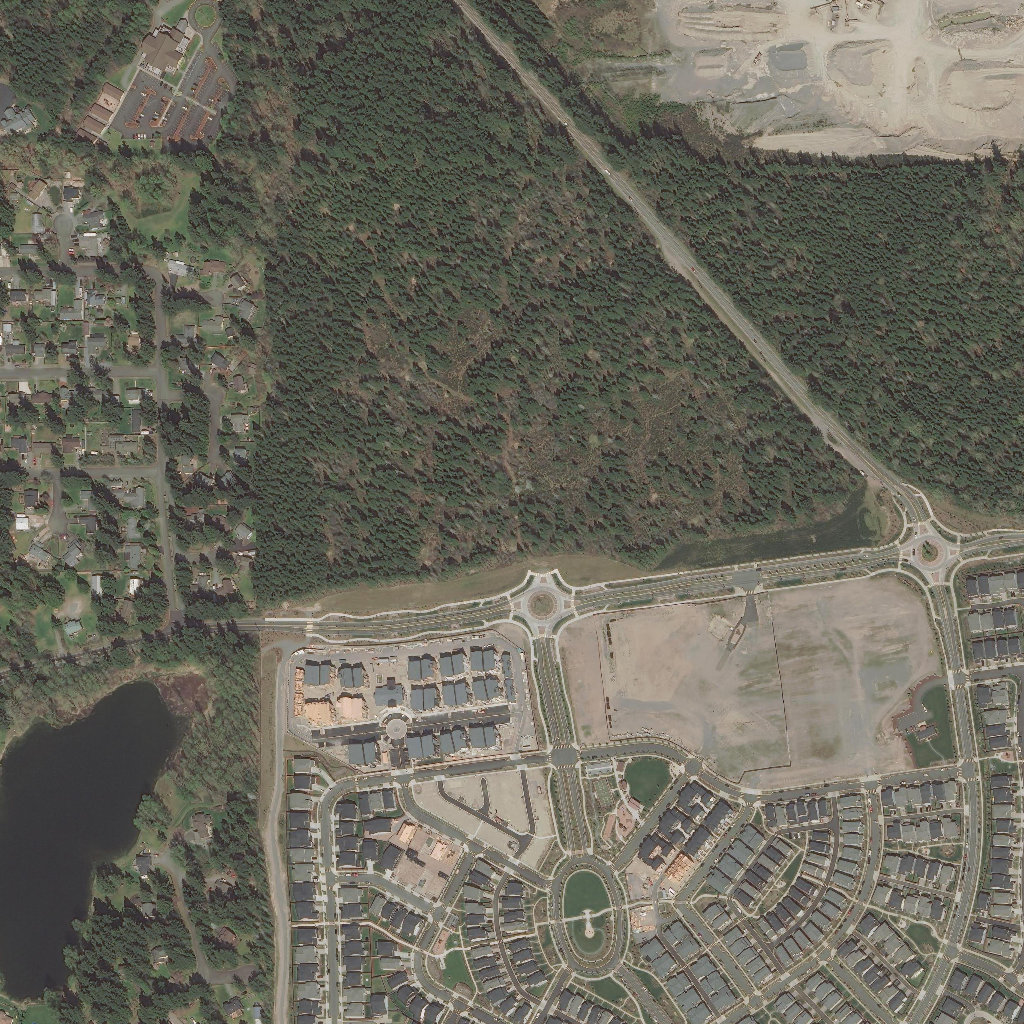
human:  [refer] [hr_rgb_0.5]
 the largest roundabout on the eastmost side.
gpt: <box>[[88, 51, 93, 56, 0]]</box>